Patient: sex M, age 55
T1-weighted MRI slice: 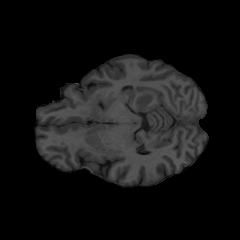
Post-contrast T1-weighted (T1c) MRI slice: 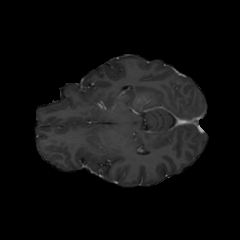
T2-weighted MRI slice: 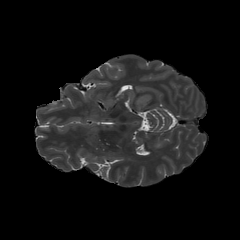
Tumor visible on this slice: yes
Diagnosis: Glioblastoma, IDH-wildtype
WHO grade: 4